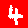
Digit: 4